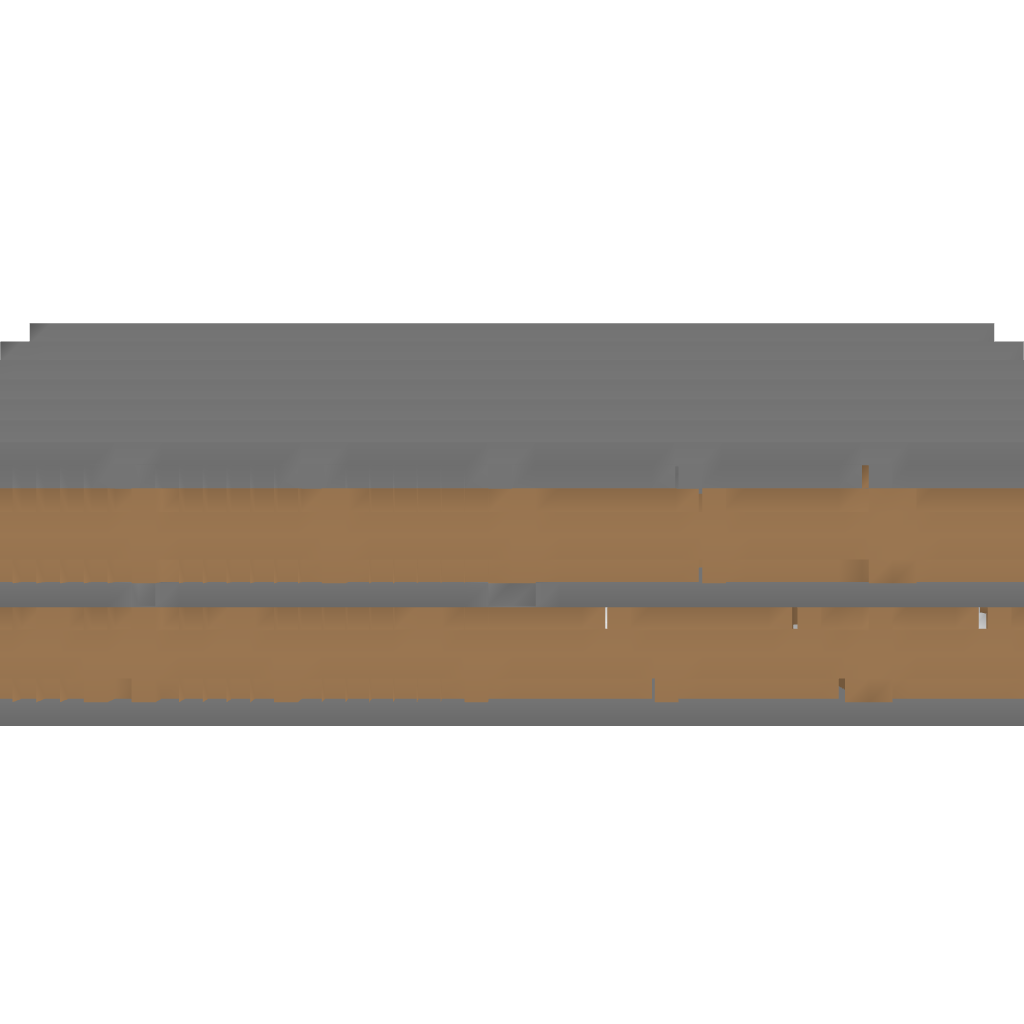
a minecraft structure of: Deluxe Mansion bad low quality